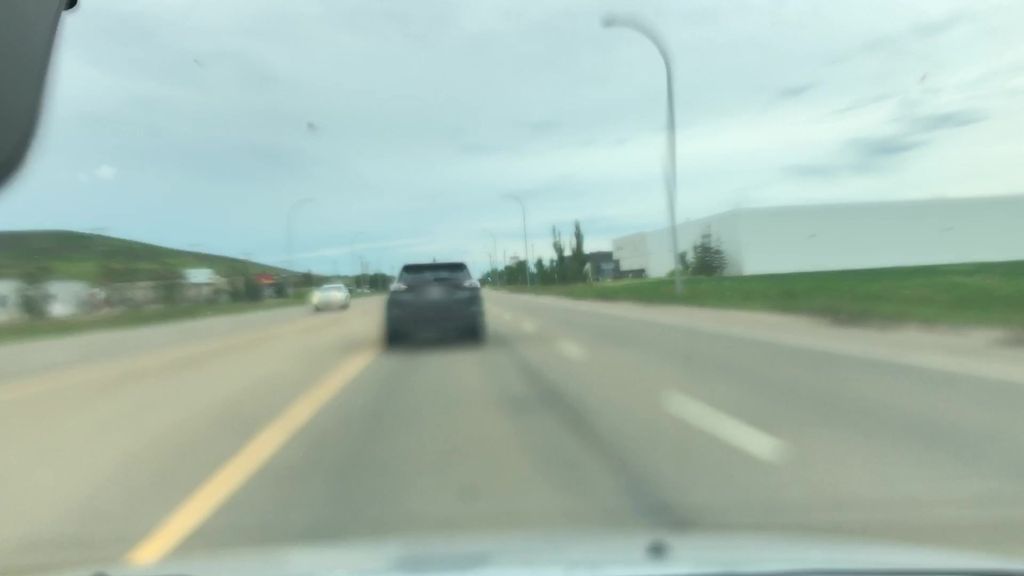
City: edmonton